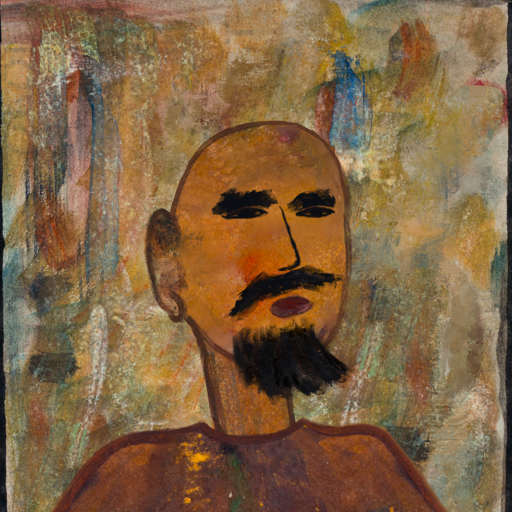
Background: Pipe, Head And Neck Side: Pipe, Face Side: Mosgoul, Bust: Comrade, Hair Side: Blank, Head Accessory: Blank, Second Necklace: Blank, Necklace: Blank, Baby: Blank